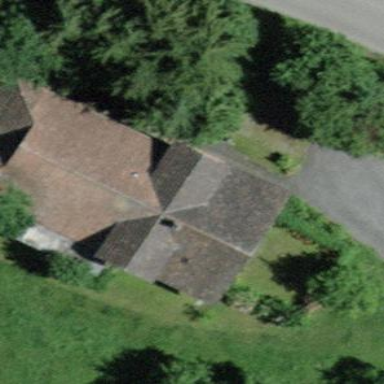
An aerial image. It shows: Farm building.